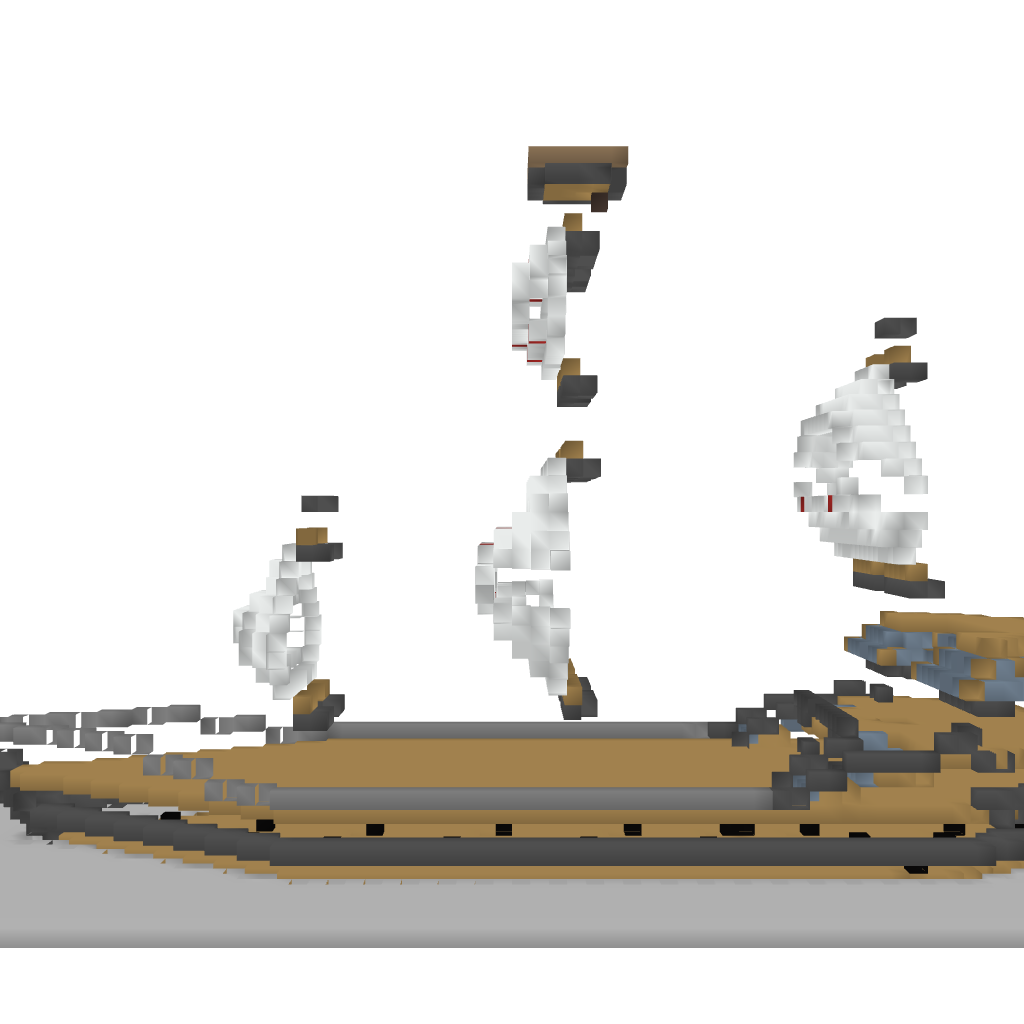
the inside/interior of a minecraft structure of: The ship of the Templars